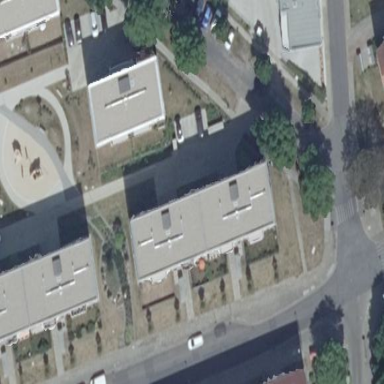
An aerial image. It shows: Apartment building with flat silver roof.